Field crop: tomato
Growth stage: 2
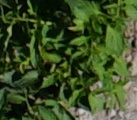
Species: tomato